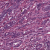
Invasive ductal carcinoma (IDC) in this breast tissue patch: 1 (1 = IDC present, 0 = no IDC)